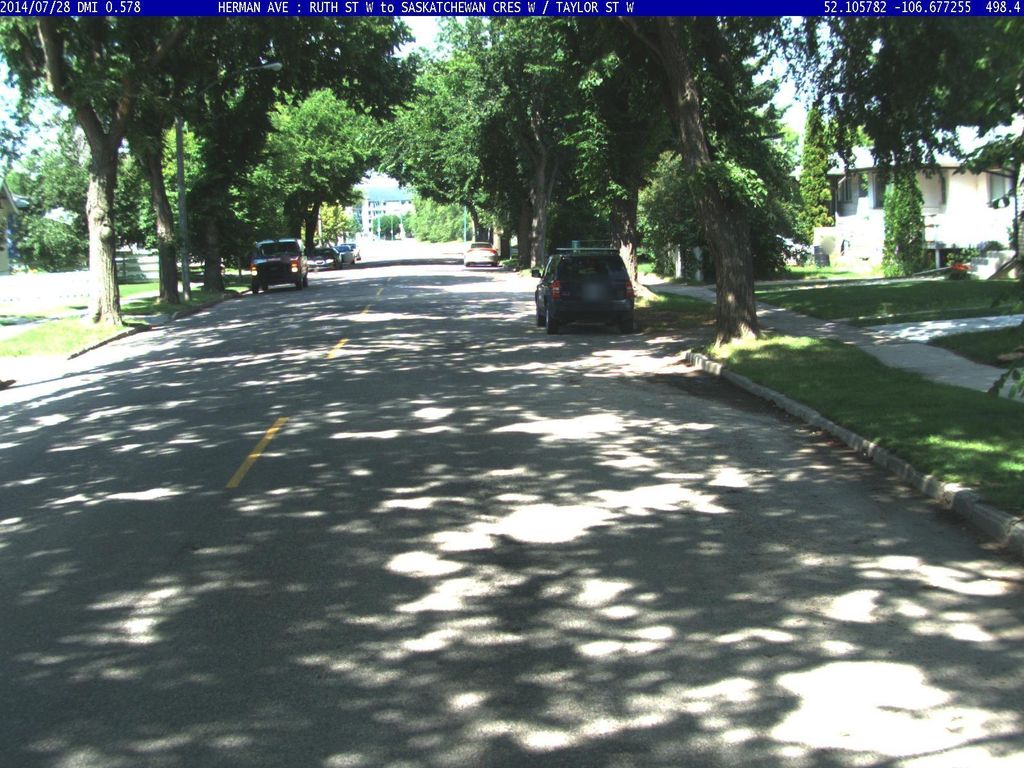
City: saskatoon